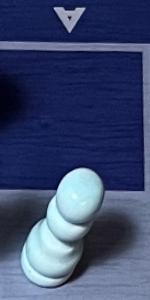
Label: Pawn_White